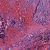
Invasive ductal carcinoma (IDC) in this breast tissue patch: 0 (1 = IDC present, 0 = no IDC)